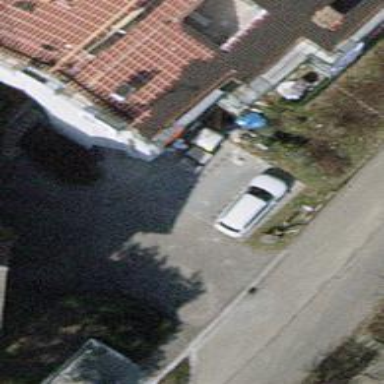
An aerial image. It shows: Parking entrance.